Field crop: tomato
Growth stage: 1
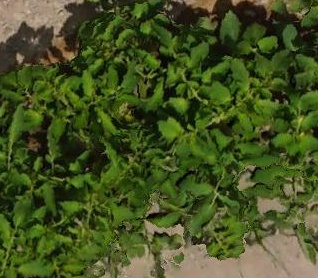
Species: tomato